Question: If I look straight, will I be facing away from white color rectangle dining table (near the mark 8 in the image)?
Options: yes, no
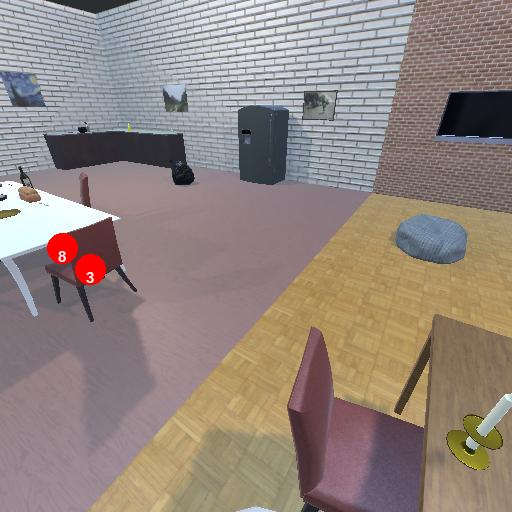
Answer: yes